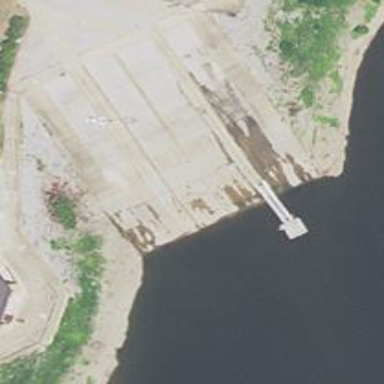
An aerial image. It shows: Slipway on leisure land.